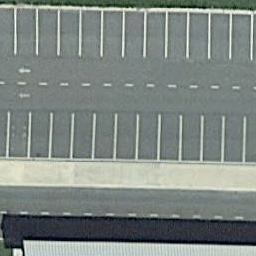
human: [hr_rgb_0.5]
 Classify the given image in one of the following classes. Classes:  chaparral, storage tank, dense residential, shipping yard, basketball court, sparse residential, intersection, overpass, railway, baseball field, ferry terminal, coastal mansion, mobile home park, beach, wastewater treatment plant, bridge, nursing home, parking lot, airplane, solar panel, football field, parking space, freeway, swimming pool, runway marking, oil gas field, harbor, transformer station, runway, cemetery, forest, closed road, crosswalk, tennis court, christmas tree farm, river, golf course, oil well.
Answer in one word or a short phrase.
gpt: parking space